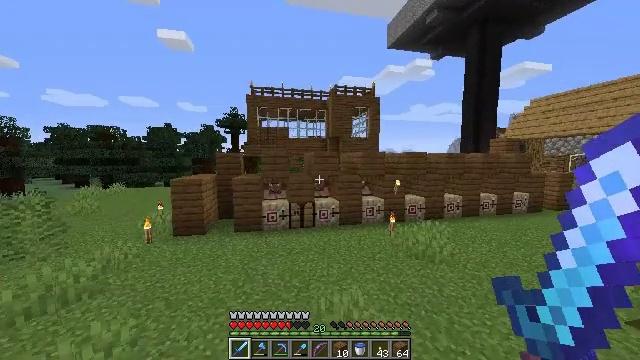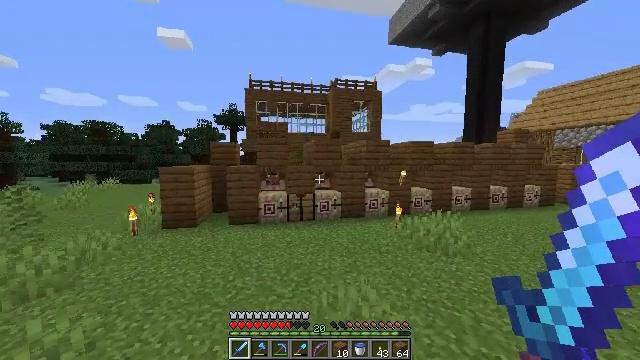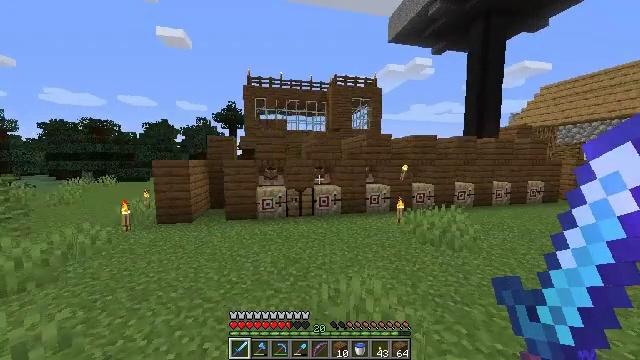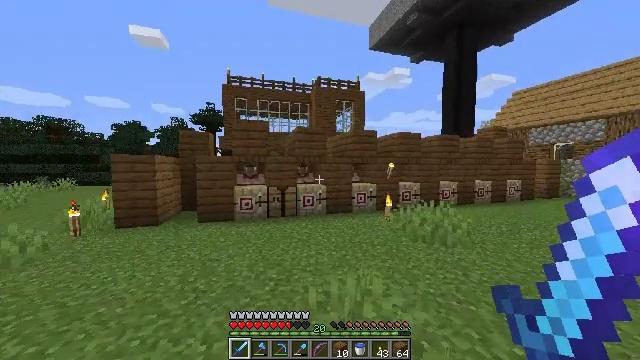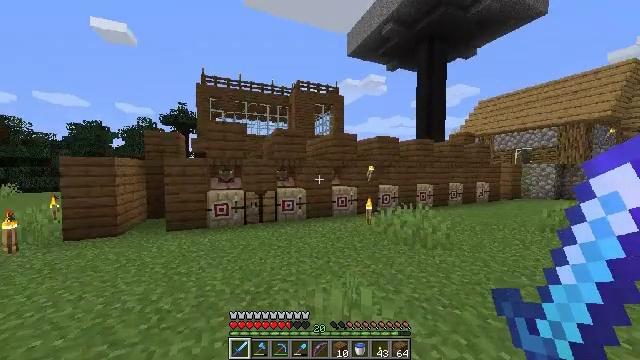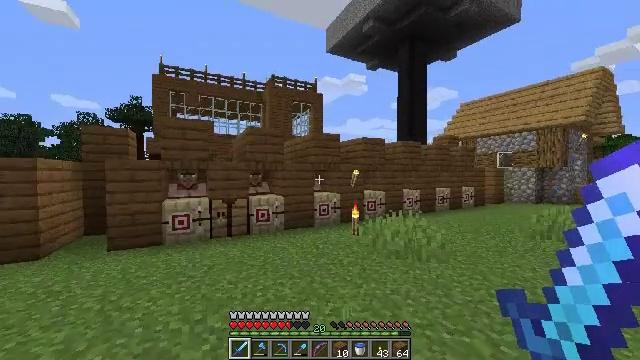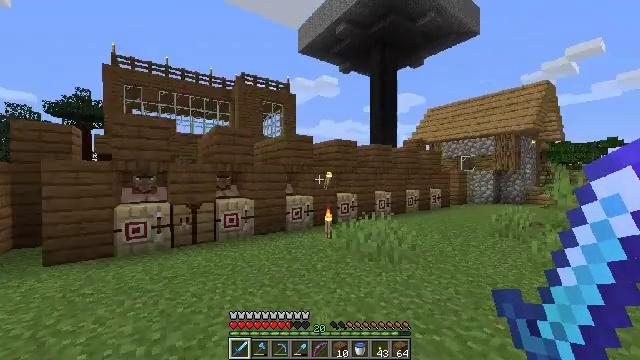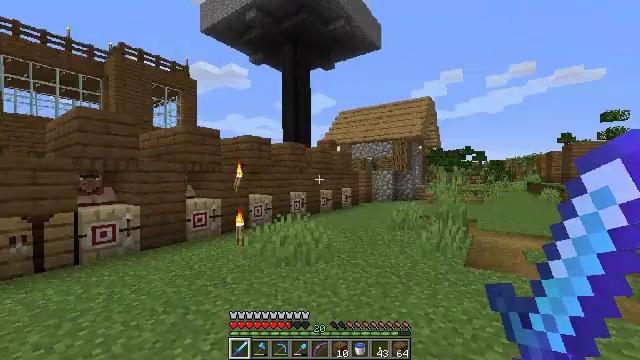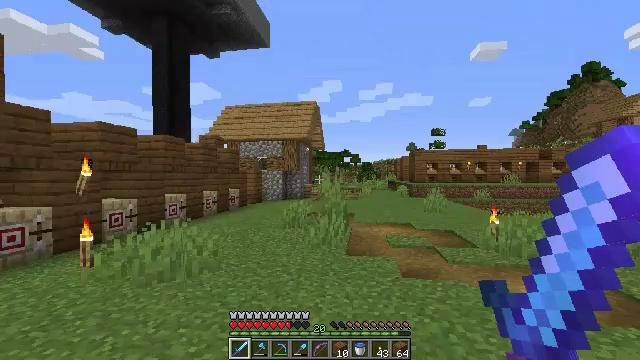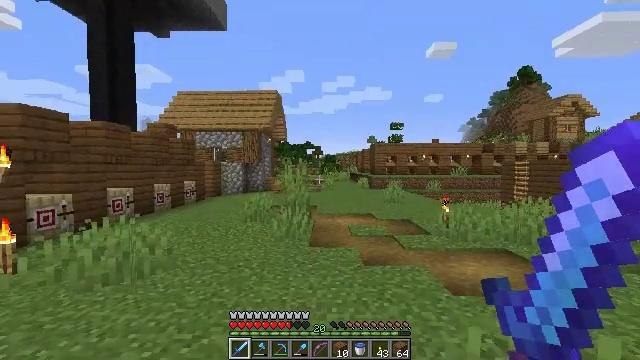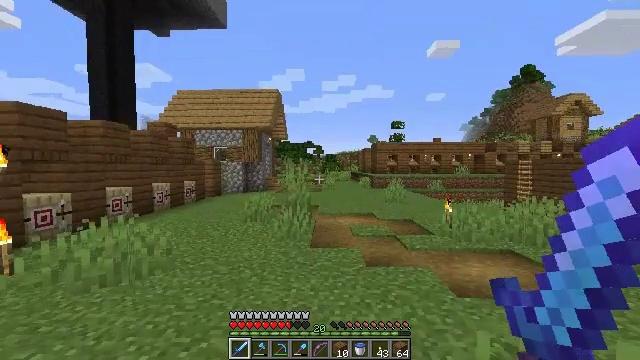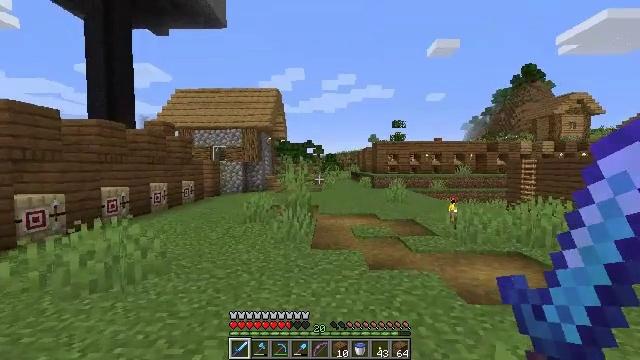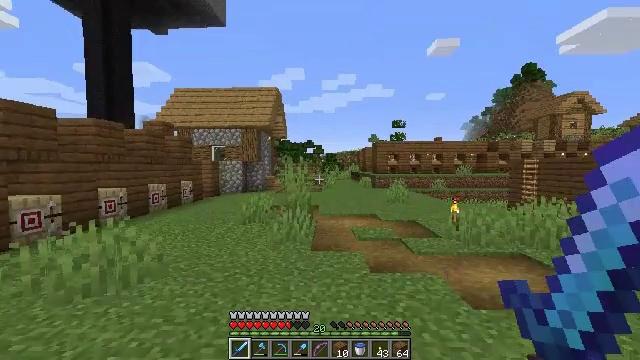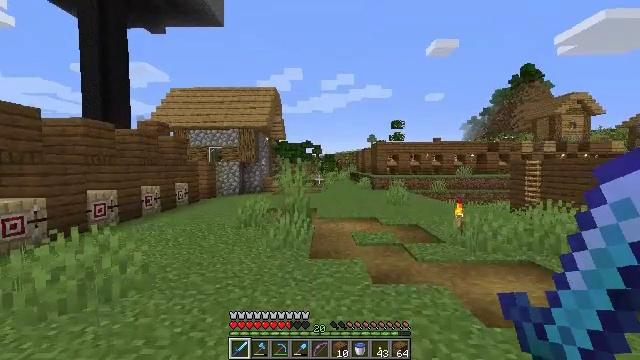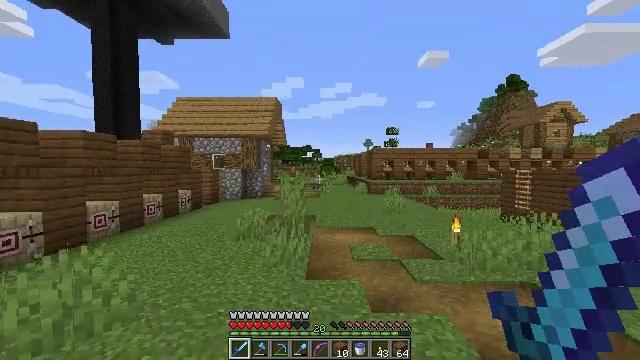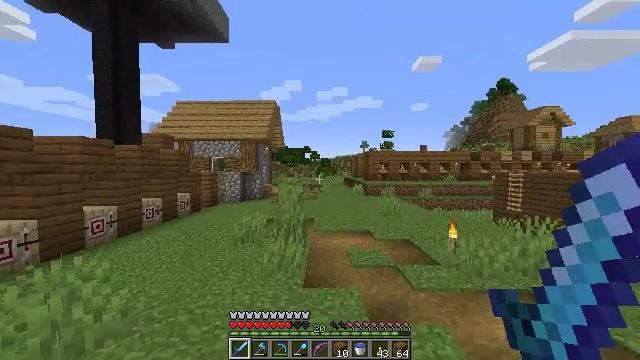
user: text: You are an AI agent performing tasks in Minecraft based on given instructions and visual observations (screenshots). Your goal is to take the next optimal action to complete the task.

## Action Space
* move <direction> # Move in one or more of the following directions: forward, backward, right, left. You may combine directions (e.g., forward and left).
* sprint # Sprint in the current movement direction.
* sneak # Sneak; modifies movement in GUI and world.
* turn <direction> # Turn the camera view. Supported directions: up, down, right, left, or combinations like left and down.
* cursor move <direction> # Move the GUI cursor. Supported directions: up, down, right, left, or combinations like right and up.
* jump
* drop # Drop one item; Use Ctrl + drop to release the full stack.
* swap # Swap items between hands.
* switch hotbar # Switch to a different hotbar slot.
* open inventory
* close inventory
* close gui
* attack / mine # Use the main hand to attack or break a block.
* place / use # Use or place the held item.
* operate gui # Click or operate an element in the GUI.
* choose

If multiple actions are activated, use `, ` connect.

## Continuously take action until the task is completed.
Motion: motion action
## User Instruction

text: Open the crafting table and craft a spruce trapdoor with planks.
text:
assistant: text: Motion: move forward, jump
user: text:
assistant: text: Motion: move forward
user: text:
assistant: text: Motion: move forward, turn right and up
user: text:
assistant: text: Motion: turn right and up
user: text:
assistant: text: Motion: turn right and up
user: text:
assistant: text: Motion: turn right
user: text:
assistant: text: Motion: turn right
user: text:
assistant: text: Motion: turn right
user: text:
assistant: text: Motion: turn right and down
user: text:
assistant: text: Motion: move forward
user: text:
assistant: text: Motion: move forward
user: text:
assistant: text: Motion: move forward
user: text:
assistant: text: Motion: move forward, sprint
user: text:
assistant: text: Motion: move forward, sprint, jump
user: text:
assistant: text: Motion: move forward, sprint, jump
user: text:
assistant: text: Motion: move forward, sprint, turn right and down, jump
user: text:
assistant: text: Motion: move forward, sprint, turn right and down, jump
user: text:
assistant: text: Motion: move forward, sprint, turn right and down, jump
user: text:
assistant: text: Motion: move forward, sprint, jump
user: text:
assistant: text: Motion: move forward, sprint, jump
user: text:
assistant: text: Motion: move forward, sprint, turn right, jump
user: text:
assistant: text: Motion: move forward, sprint, turn right, jump
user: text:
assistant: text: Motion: move forward, sprint, jump
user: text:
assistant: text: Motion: move forward, sprint, jump
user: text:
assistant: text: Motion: move forward, sprint, jump
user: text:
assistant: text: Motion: move forward, sprint, turn left, jump
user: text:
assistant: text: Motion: move forward, sprint, jump
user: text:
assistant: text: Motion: move forward, sprint, jump
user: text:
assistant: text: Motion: move forward, sprint, jump
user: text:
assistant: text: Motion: move forward, sprint, jump